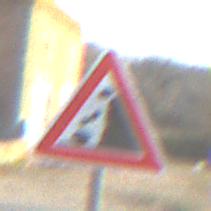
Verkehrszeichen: SteinschlagRechts
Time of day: MorningAfternoon
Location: Outdoor (Suburban)
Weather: PartlyCloudy
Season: NotSpecified
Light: Natural